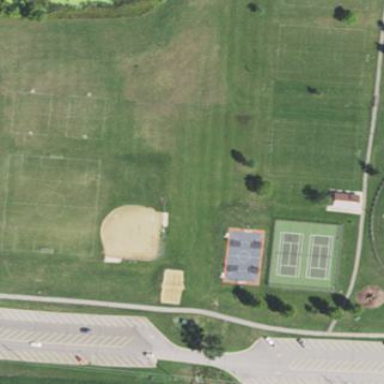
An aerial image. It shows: Softball pitch for leisure and sport activities.